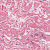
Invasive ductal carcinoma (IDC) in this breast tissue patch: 0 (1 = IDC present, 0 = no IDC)